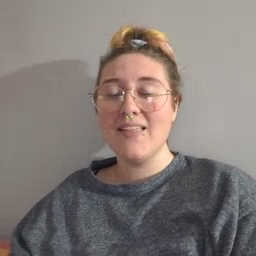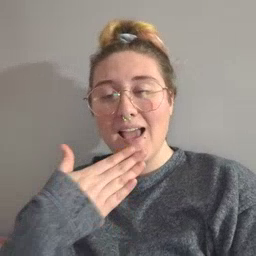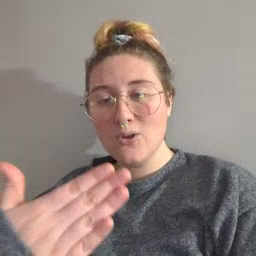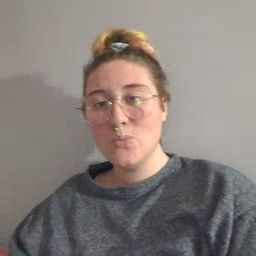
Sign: thankyou